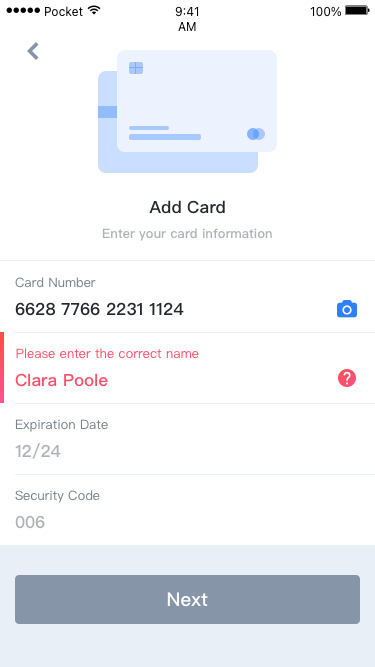
Text in this UI design:
Add Card
Enter your card information
Card Number
6628 7766 2231 1124
Please enter the correct name
Clara Poole
Expiration Date
12/24
Security Code
006
Next